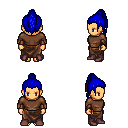
a pixel art fantasy rpg character, female body template, human, tanned skin, brown long-sleeve shirt, robe skirt, blue long topknot hairstyle, cloth bracers, maroon shoes, four views (front, back, left, right), 2x2 character sprite sheet, small pixel art, hard edges, no anti-aliasing